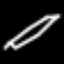
Label: pencil